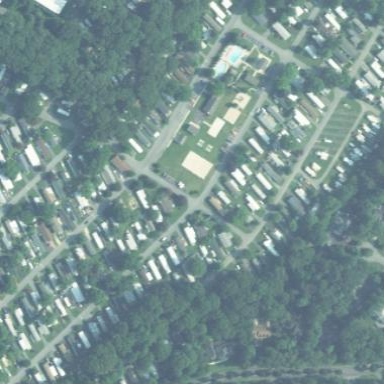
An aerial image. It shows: Residential area in hamlet with static caravans.